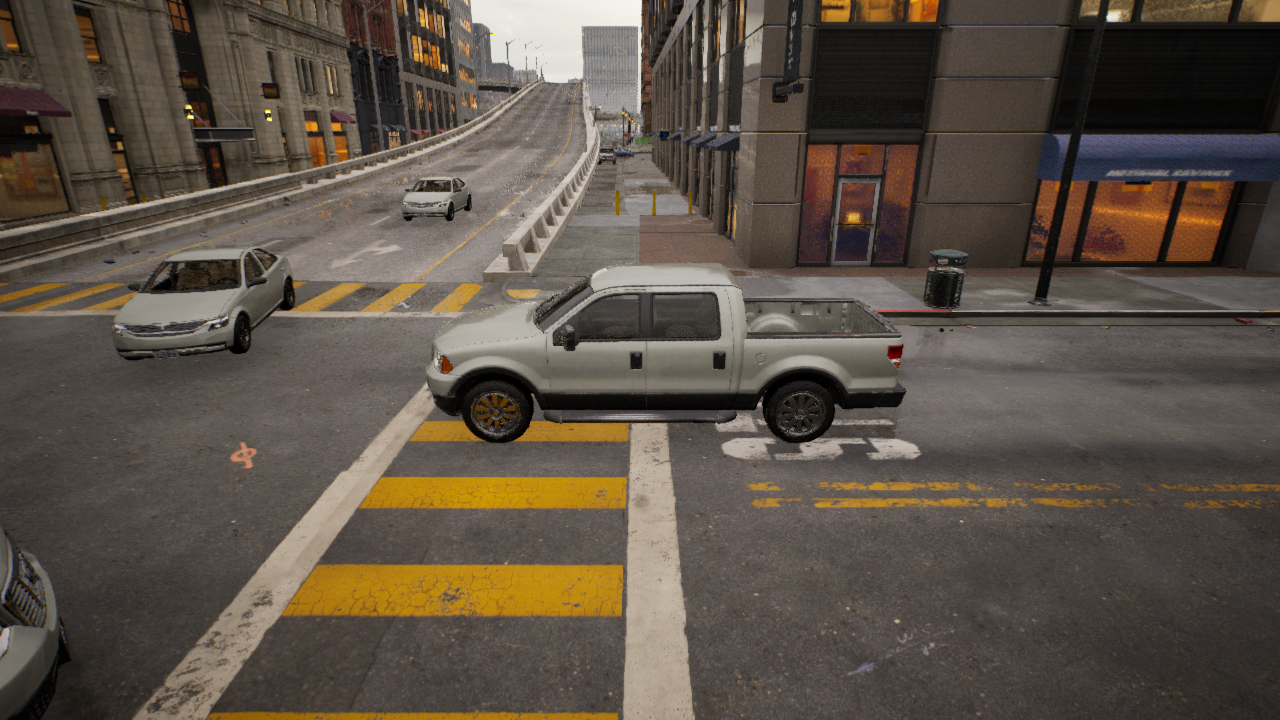
Venue: residential
Lighting: golden hour
Vehicle rig: pickup